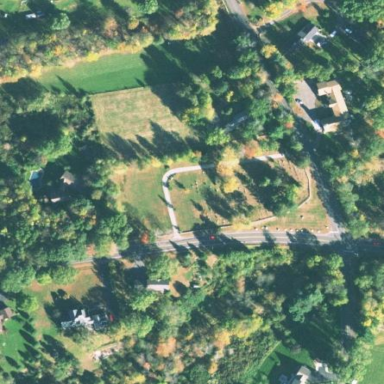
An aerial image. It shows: Cemetery with historical significance.